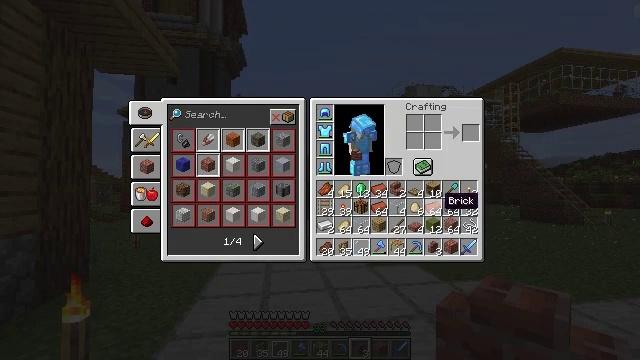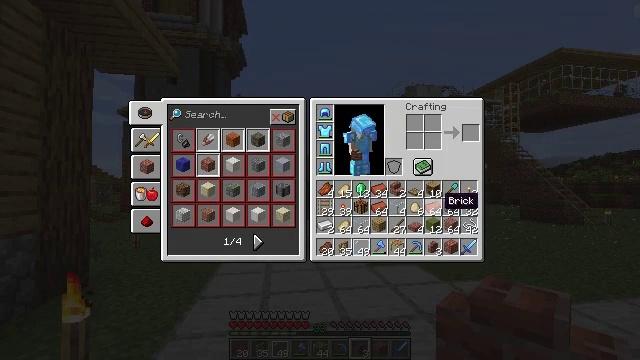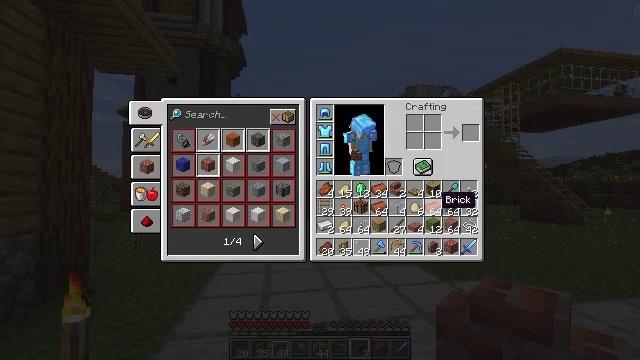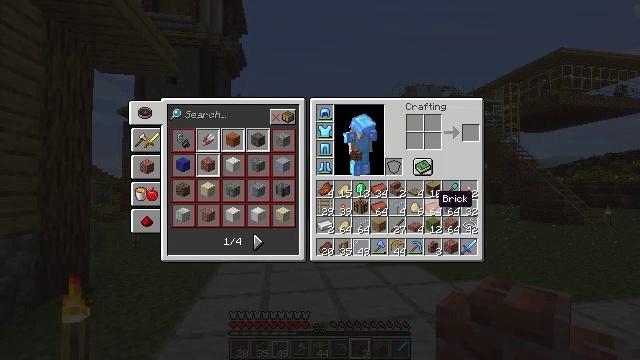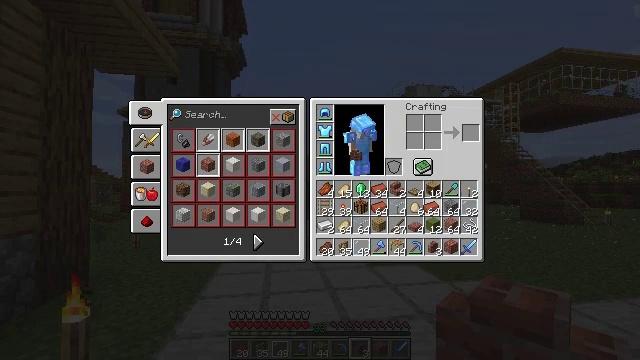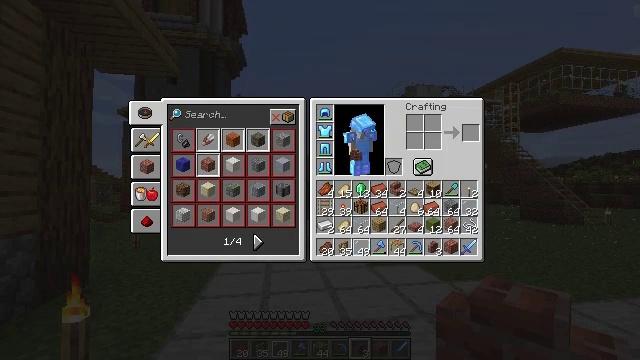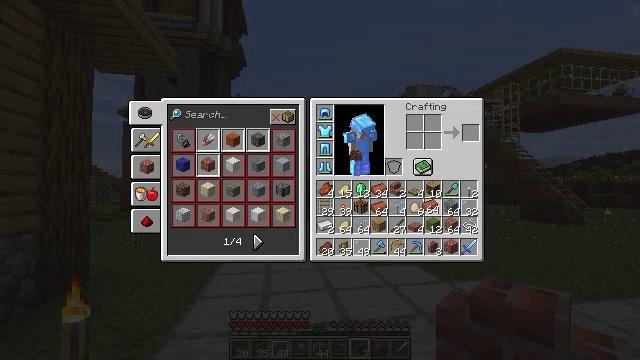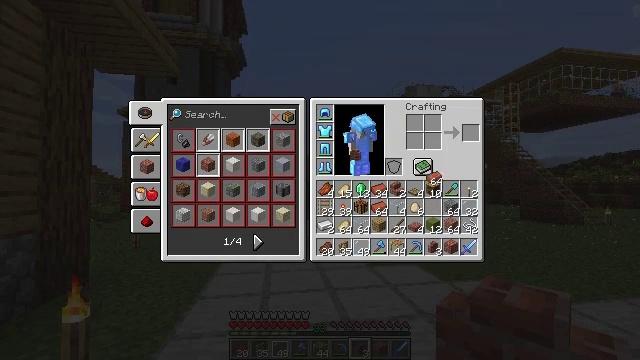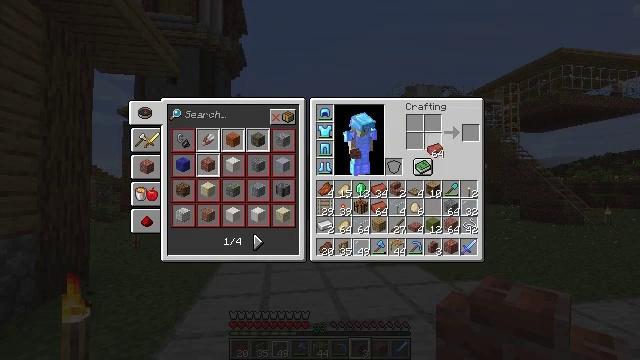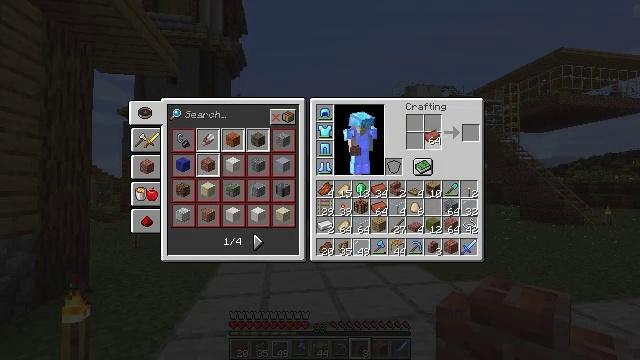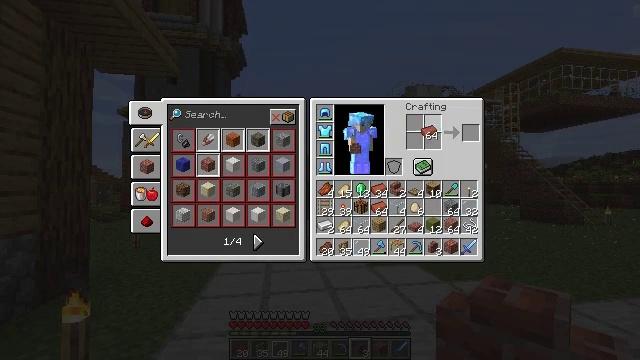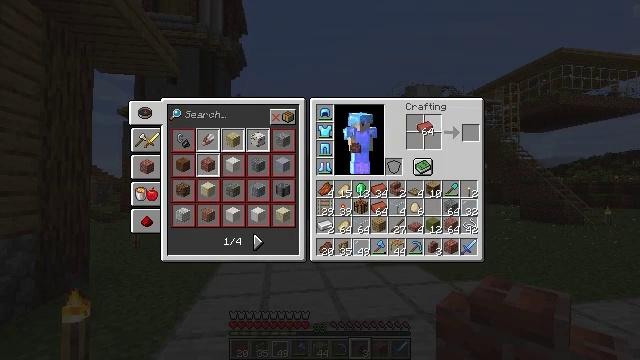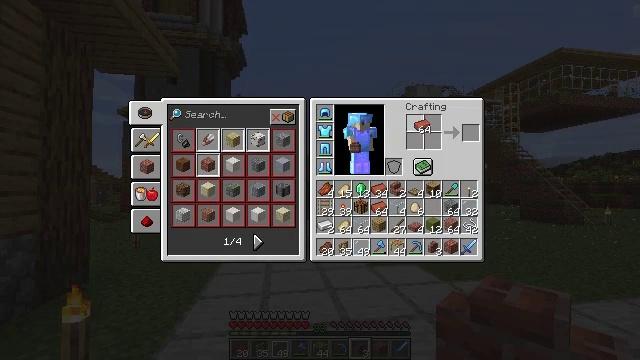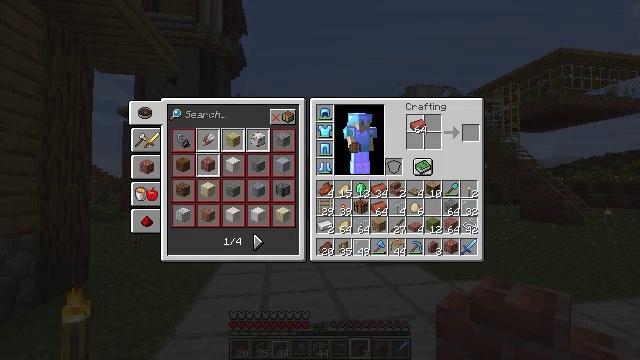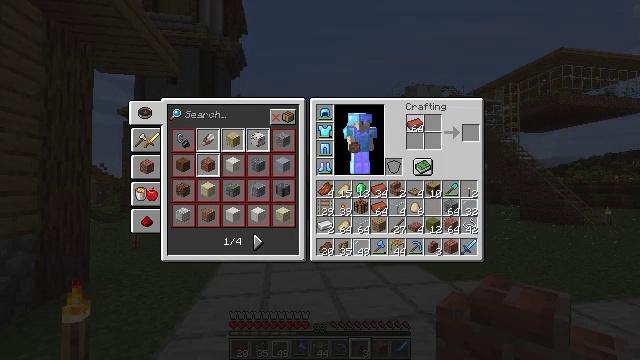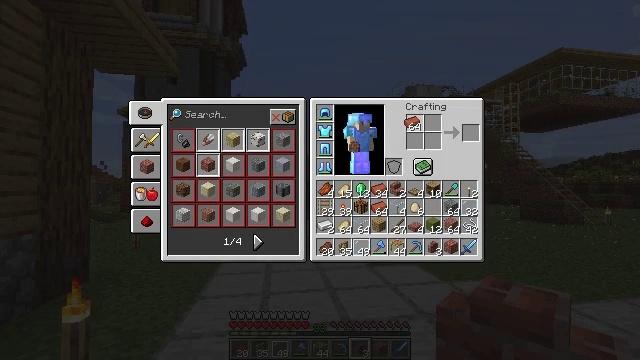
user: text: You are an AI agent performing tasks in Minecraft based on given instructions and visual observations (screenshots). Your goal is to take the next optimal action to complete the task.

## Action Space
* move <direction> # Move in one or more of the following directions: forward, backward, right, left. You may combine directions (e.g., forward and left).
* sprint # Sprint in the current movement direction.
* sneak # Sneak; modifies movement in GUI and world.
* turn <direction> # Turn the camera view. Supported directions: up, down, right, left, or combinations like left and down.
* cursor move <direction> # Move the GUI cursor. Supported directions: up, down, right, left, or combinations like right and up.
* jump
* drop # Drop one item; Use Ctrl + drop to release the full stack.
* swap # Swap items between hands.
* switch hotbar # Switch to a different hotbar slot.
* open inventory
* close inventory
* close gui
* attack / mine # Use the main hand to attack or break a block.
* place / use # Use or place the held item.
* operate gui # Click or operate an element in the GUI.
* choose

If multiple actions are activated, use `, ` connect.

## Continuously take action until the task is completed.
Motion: motion action
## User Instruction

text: Cook clay balls in the furnace for bricks.
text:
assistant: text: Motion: no_op
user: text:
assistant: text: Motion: no_op
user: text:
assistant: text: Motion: no_op
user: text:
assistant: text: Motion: operate gui
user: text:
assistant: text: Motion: operate gui
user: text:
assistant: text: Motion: operate gui
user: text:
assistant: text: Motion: cursor move up
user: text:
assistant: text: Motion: cursor move up
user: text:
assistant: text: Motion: cursor move up
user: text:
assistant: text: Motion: no_op
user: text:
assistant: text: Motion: sneak
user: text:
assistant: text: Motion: sneak
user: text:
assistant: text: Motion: sneak
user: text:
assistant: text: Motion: sneak
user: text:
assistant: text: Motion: sneak
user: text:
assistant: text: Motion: sneak
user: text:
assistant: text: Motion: sneak
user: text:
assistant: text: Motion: sneak, operate gui
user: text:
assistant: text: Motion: sneak, operate gui
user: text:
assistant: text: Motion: sneak, operate gui
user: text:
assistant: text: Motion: sneak, cursor move right, operate gui
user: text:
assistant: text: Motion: sneak, operate gui
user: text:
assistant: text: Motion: sneak, operate gui
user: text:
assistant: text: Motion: sneak, operate gui
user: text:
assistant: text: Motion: sneak, operate gui
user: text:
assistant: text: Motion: sneak, operate gui
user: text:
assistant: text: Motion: sneak, operate gui
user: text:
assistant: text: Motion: sneak, cursor move left, operate gui
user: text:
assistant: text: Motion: sneak, cursor move left, operate gui
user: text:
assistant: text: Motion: sneak, operate gui